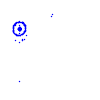
Particle: kaon